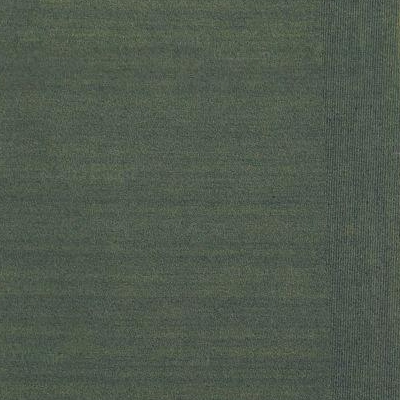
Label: bField